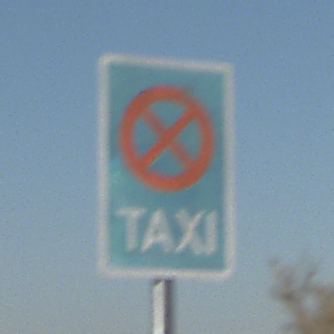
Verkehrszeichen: Taxenstand
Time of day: MorningAfternoon
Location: Outdoor (Nature)
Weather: PartlyCloudy
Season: NotSpecified
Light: Natural